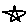
Label: star